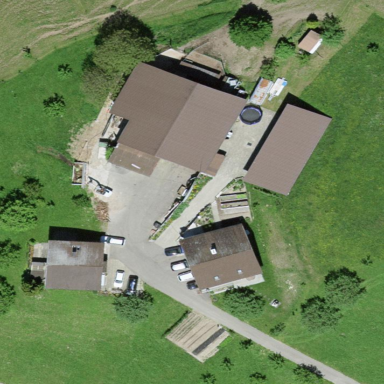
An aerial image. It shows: Farm with farmyard.